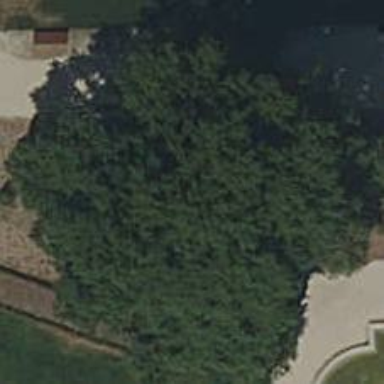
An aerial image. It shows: Taxodium tree in the park. The evergreen needle-leaved tree is considered monument.